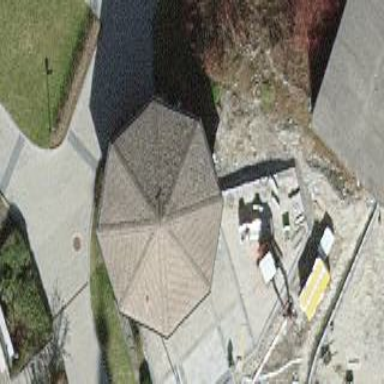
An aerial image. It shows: Building with pyramidal red roof.